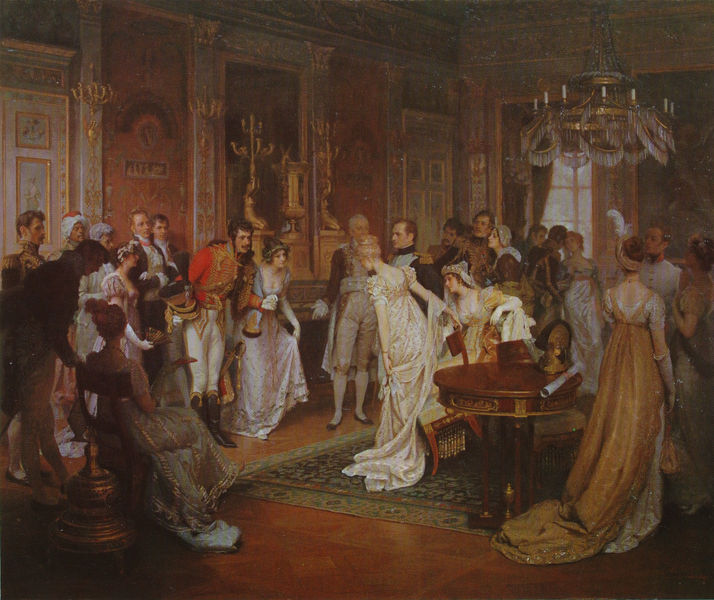
Titel: Empfang in St. Cloud
Künstler: Franz Simm
Standort: München
Institution: Privatbesitz
Schlagwörter: blau, feder, gemälde, gruppe, mann, weiß, frauen, gelb, grün, menschen, sitzen, braun, damen, fenster, frankreich, frau, frisur, frisuren, holz, kleid, kleider, lampe, männer, orange, raum, schmuck, schwarz, stuhl, stühle, tisch, tür, zimmer, dame, rot, schloss, ball, fest, gesellschaft, herren, malerei, menge, mode, muster, tanz, teppich, versammlung, feier, barock, diener, geschichte, historie, kleidung, mensch, stehen, herr, innenraum, instrument, spiegel, tischbein, vorhang, öl, gewand, gold, interieur, kelch, kostüm, realismus, reich, adel, decke, familie, innen, rokoko, seide, vornehm, ofen, rund, vase, schleppe, dutt, bilder, ecke, naturalismus, türen, parkett, schleppen, kette, hof, türe, saal, vorstellung, romantik, historienbild, kaiser, könig, soldaten, salon, tapete, gobelin, ornamente, verzierung, kerze, robe, kerzen, kronleuchter, leuchter, lüster, stuck, menzel, socken, hochsteckfrisur, edel, ölfarbe, fein, holztisch, strümpfe, eingang, gefäß, orient, palast, militär, uniform, uniformen, knien, napoleon, degen, helm, manschetten, stiefel, herrscher, zeremonie, fürst, österreich, kapitell, rolle, kerzenleuchter, kristall, papierrolle, unform, empfang, prinz, blumenkranz, knicks, verbeugen, verbeugung, verneigen, schriftrolle, troddeln, höfisch, begrüßung, kaiserreich, wien, golden, orientteppich, holzfußboden, empire, prunk, turban, hoheit, roben, armleuchter, gebälk, lange kleider, staatsempfang, perserteppich, festsaal, aristokratie, ballsaal, luster, sall, kniehosen, chandelier, diademe, edle, kristalleuchter, militaria, spiegelsaal, ttüren, unifotm, verbeugungen, öfchen, rococo, fankreich, großformat, abendgarderobe, 19. jahrhundert, empirismus, soldaten fürsten